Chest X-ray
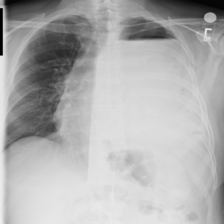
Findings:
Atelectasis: negative
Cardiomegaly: negative
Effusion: negative
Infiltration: negative
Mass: negative
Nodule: negative
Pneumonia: negative
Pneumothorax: negative
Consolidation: negative
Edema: negative
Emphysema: negative
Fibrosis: negative
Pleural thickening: negative
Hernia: negative